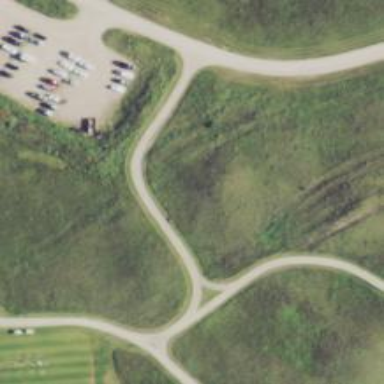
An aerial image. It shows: Footway that serves as golf path.